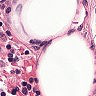
Metastatic tissue present: no